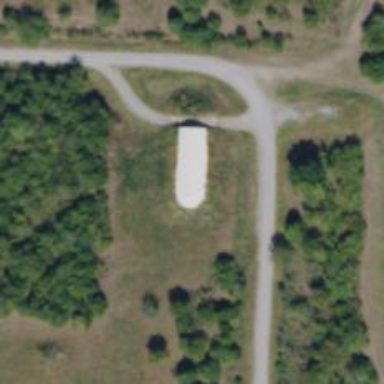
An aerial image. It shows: Military bunker for protection and defense.